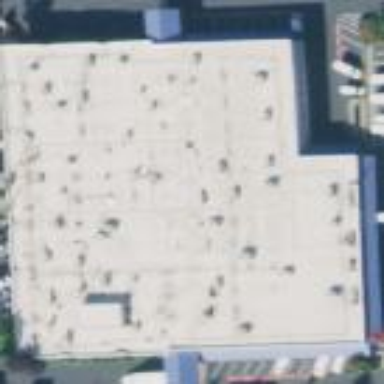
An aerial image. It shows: Commercial building.